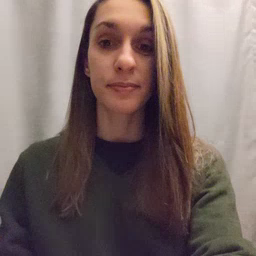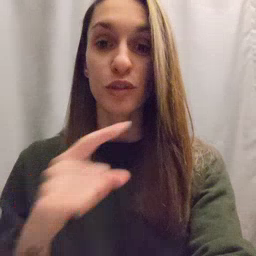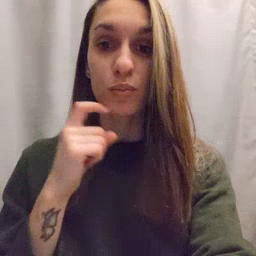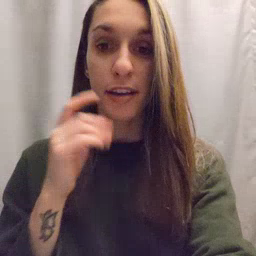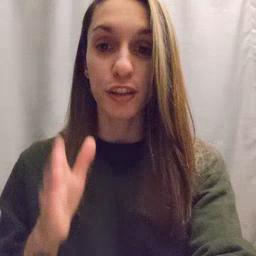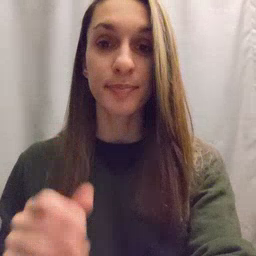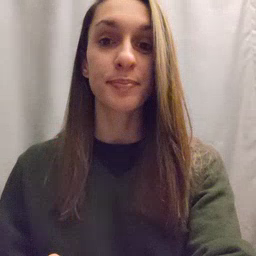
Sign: dryer